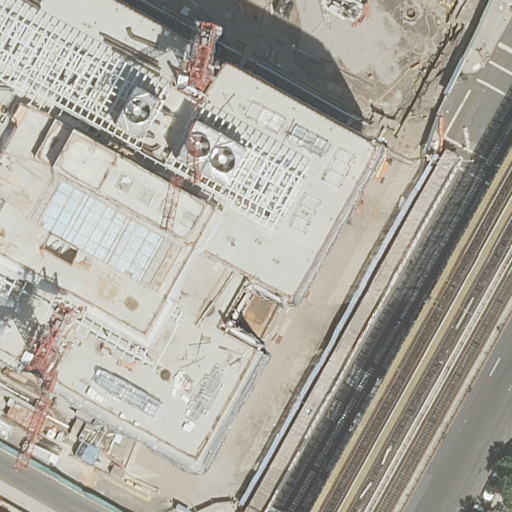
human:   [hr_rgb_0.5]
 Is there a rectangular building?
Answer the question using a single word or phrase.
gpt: yes

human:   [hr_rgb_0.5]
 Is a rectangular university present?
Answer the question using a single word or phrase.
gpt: yes

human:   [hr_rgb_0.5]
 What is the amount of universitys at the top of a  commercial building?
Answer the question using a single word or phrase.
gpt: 0

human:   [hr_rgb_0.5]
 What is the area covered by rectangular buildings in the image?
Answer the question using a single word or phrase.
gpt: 116m2

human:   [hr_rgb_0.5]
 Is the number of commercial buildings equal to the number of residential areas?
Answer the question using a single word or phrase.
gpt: no

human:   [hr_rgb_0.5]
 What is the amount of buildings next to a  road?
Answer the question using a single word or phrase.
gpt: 1

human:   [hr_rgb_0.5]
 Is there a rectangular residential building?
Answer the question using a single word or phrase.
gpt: yes

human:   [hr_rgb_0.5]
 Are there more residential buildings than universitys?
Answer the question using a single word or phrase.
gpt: no

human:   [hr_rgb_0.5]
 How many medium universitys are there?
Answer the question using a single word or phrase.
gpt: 0

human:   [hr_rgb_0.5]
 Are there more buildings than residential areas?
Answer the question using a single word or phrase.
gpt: no

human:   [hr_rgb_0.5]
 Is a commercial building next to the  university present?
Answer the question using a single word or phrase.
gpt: no

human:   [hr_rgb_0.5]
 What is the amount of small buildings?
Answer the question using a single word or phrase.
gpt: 0

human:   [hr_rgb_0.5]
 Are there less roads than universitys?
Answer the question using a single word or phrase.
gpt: no

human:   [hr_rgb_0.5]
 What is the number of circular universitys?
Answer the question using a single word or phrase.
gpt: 0

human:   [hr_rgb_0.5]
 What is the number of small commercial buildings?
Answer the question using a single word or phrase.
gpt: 0

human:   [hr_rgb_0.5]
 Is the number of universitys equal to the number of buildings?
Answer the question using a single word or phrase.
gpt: yes

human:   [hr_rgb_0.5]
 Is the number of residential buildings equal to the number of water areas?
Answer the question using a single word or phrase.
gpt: no

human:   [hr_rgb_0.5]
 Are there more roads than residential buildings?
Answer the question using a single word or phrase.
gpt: yes

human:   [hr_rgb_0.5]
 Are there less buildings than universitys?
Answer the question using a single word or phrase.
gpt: no

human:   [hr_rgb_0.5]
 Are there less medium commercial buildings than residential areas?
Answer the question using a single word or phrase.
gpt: yes

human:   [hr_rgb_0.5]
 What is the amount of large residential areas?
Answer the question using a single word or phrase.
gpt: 1

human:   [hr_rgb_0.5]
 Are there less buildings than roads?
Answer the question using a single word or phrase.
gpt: yes

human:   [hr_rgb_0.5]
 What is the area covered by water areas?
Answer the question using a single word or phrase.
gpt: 0m2

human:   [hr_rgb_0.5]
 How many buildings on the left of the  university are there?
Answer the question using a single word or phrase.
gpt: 1

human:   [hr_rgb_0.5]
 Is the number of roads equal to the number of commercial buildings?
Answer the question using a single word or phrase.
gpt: no

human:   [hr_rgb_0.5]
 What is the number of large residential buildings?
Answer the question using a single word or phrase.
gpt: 0

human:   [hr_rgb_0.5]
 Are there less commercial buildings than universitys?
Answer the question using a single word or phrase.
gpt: yes

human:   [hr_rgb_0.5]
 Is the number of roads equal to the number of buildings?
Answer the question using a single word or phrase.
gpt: no

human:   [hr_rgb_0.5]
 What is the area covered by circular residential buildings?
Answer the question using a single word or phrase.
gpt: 0m2

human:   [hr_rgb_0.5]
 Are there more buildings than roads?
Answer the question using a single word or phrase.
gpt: no

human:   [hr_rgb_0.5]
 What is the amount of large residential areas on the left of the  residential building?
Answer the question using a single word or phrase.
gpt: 0

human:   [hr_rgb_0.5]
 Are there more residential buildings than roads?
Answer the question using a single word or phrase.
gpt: no

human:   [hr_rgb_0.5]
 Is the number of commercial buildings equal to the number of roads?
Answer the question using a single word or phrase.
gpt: no

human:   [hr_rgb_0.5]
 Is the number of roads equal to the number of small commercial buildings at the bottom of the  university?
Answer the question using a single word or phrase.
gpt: no

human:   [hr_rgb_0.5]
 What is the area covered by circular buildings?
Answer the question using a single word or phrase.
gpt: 0m2

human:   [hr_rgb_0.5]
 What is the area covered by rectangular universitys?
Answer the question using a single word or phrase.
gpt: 10640m2